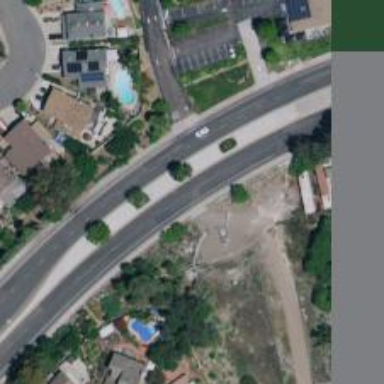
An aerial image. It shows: Secondary road with separate sidewalks.